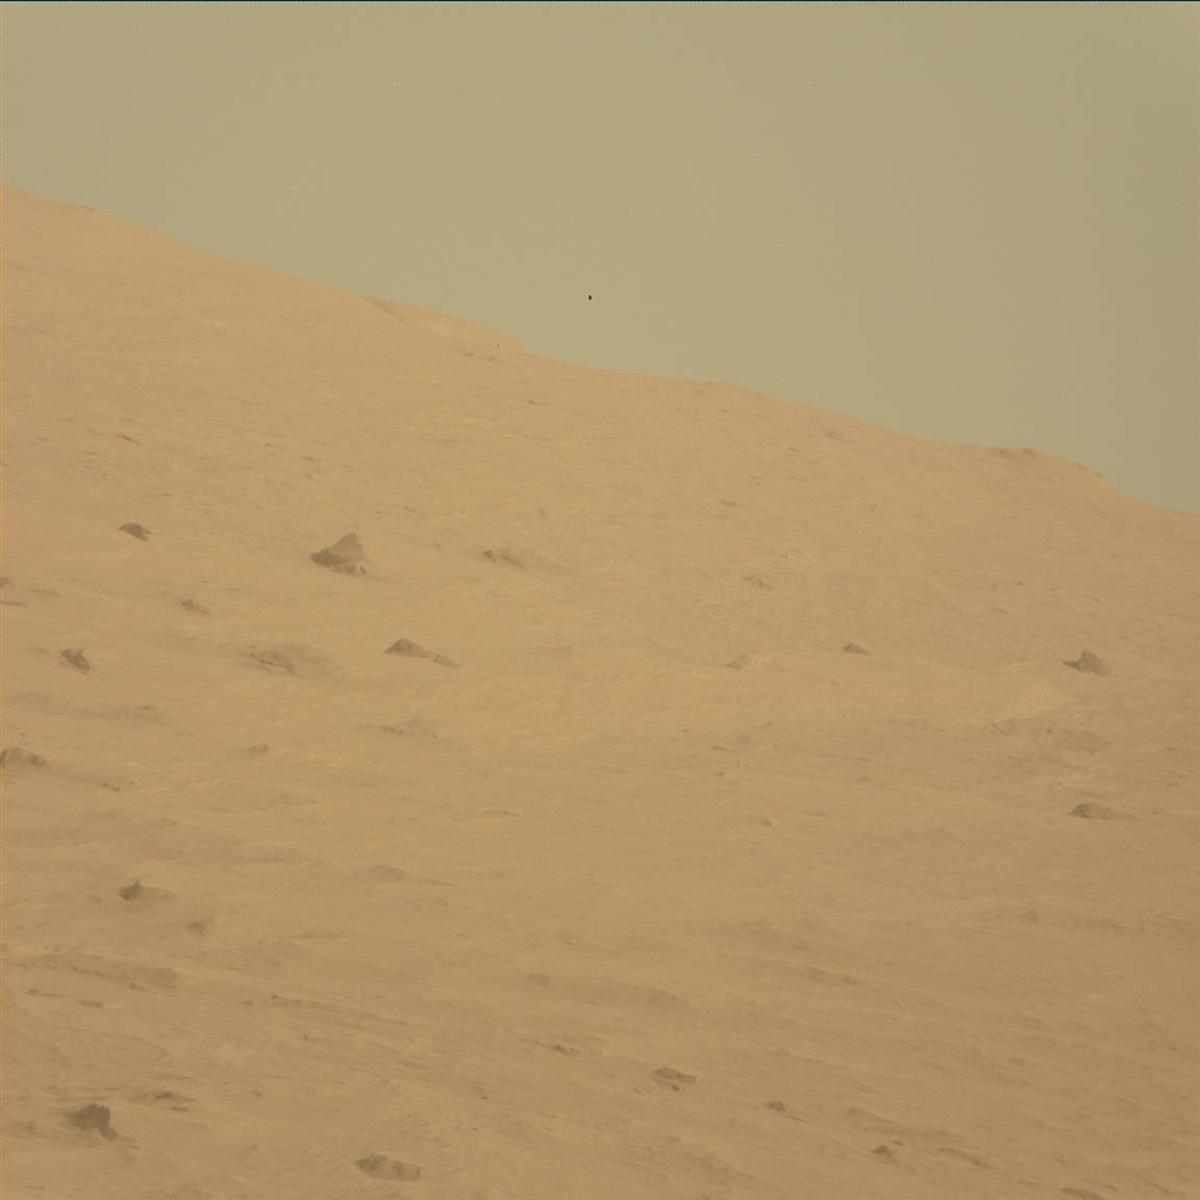
Terrain classes present: Ridge, Sky